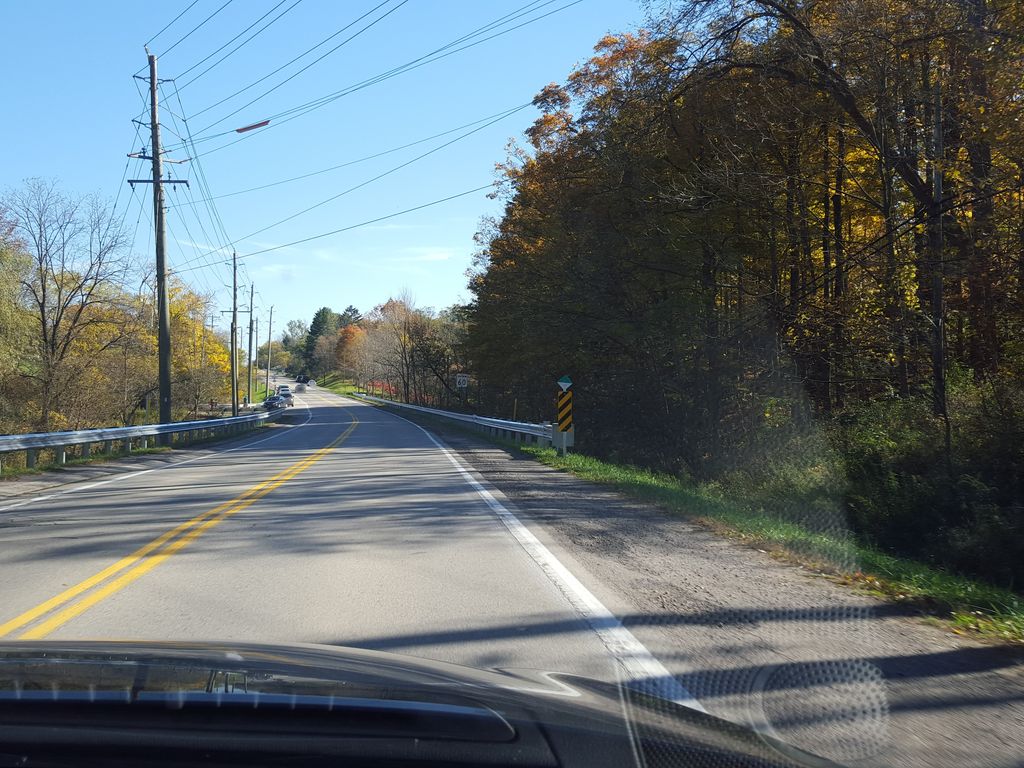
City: hamilton